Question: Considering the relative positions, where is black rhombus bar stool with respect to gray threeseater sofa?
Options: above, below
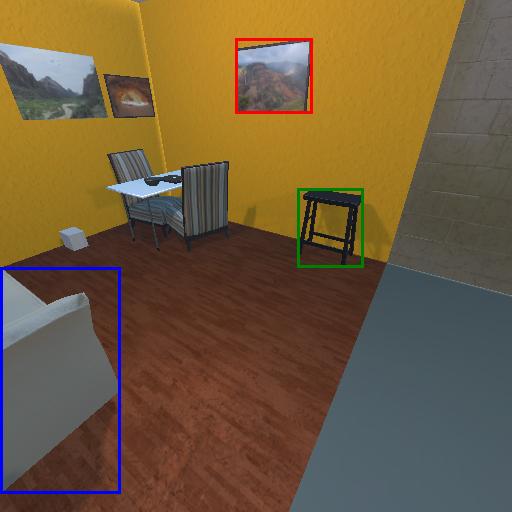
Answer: above